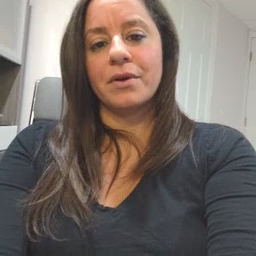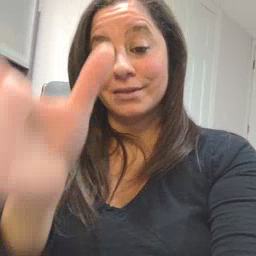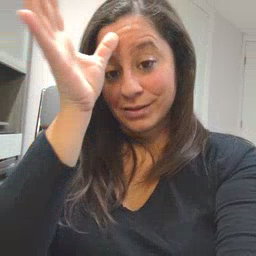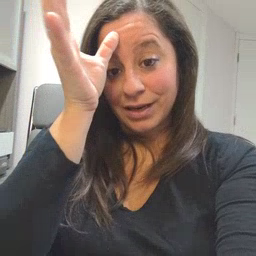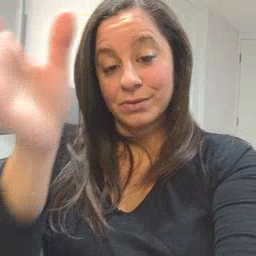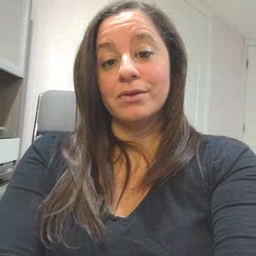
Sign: dad